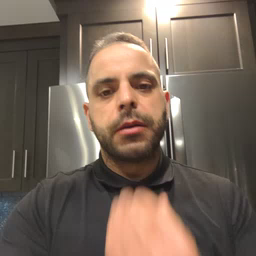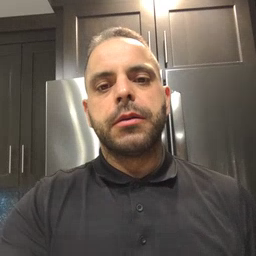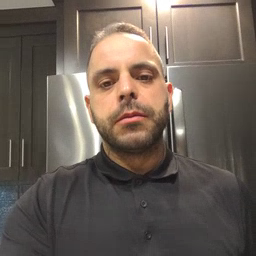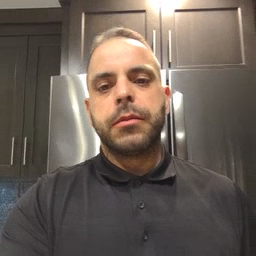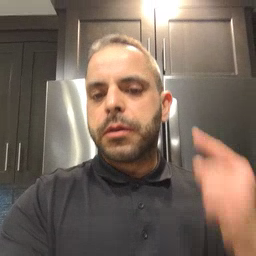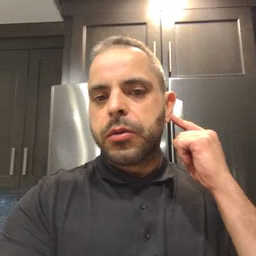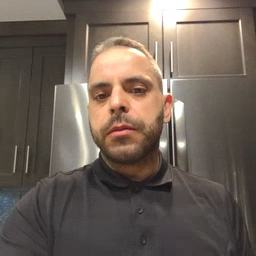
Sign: ear